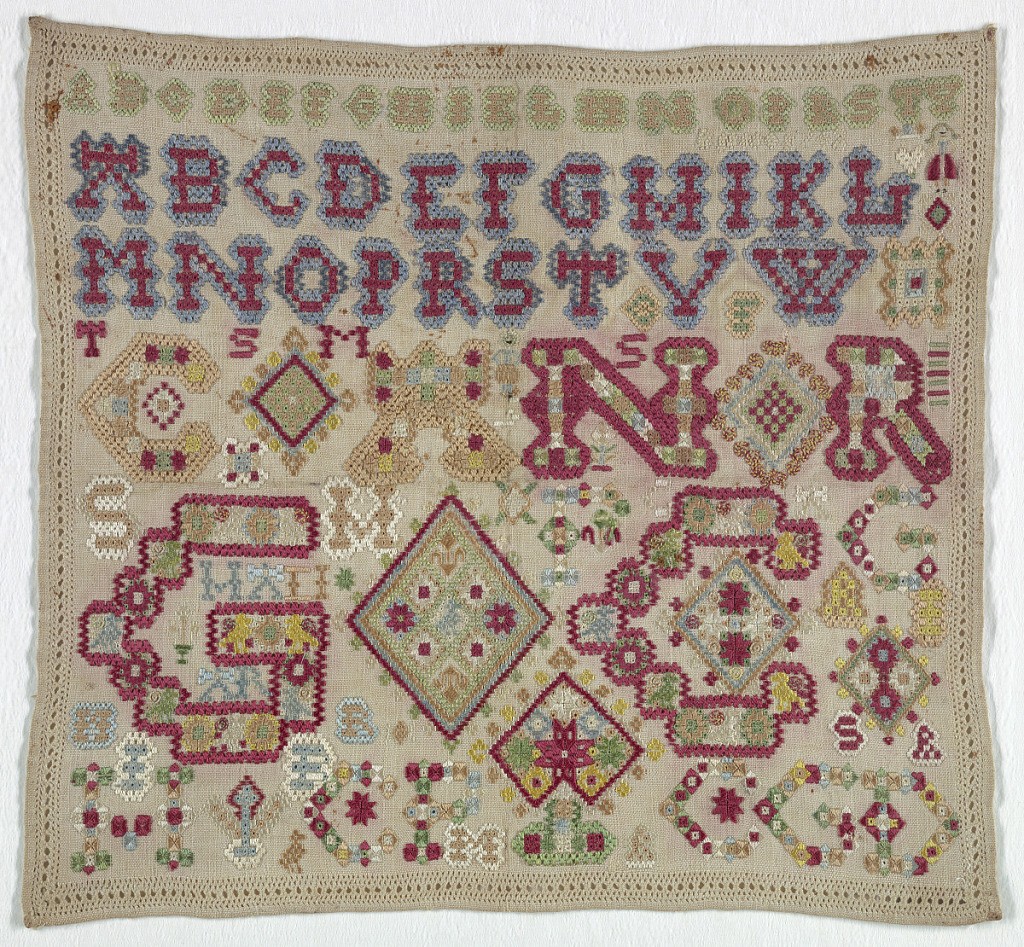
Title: Sampler
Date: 1708
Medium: silk embroidery on linen foundation Technique: embroidered in satin, eyelet, and threaded running stitches on plain weave foundation
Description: Alphabets and initials in bright color. Decorative hem over withdrawn element work on four sides.